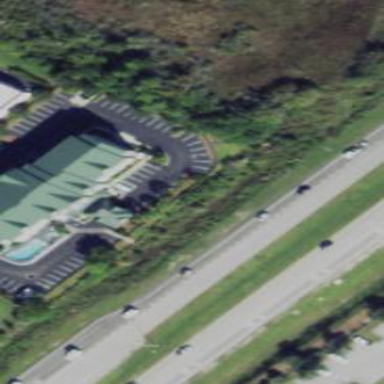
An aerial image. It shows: Hotel building.